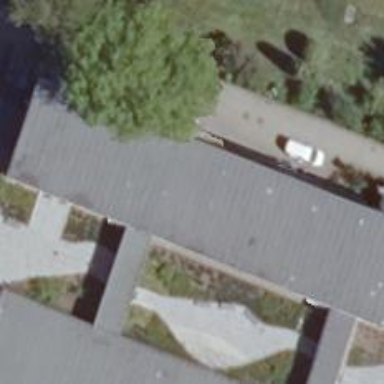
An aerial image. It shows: Kindergarten building.